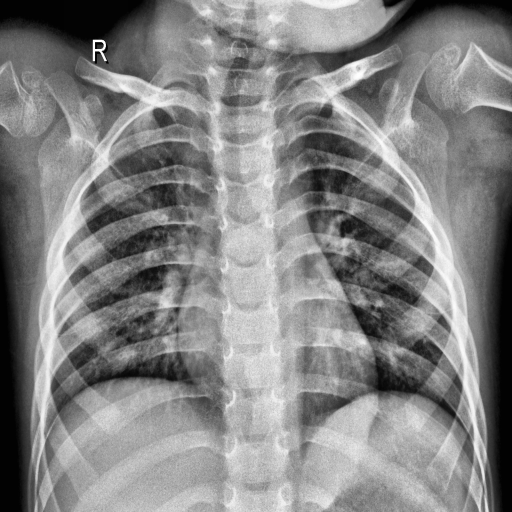
Finding: NORMAL